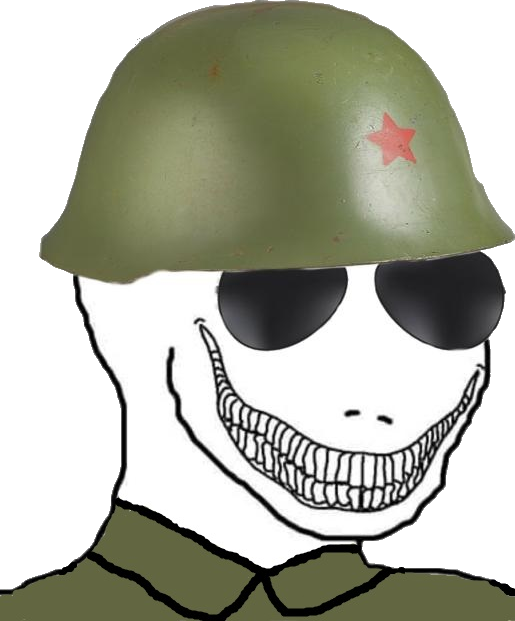
Label: 5_Oomer